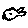
Label: fish